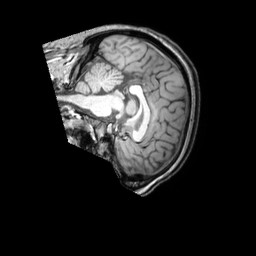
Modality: T1w
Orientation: sagittal
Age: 41
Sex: female
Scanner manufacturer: philips
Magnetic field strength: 3 T
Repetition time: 0.009891 s
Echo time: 0.004603 s